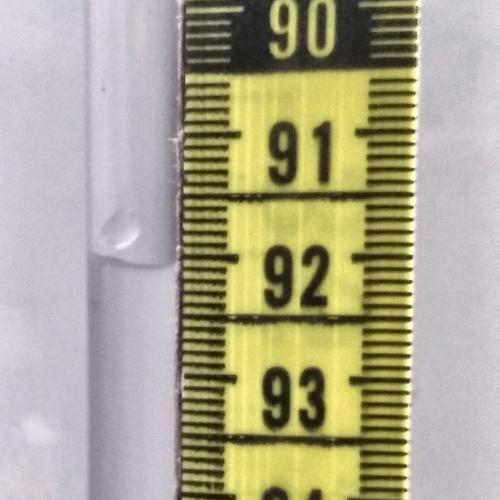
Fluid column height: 92.1 cm